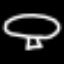
Label: mushroom